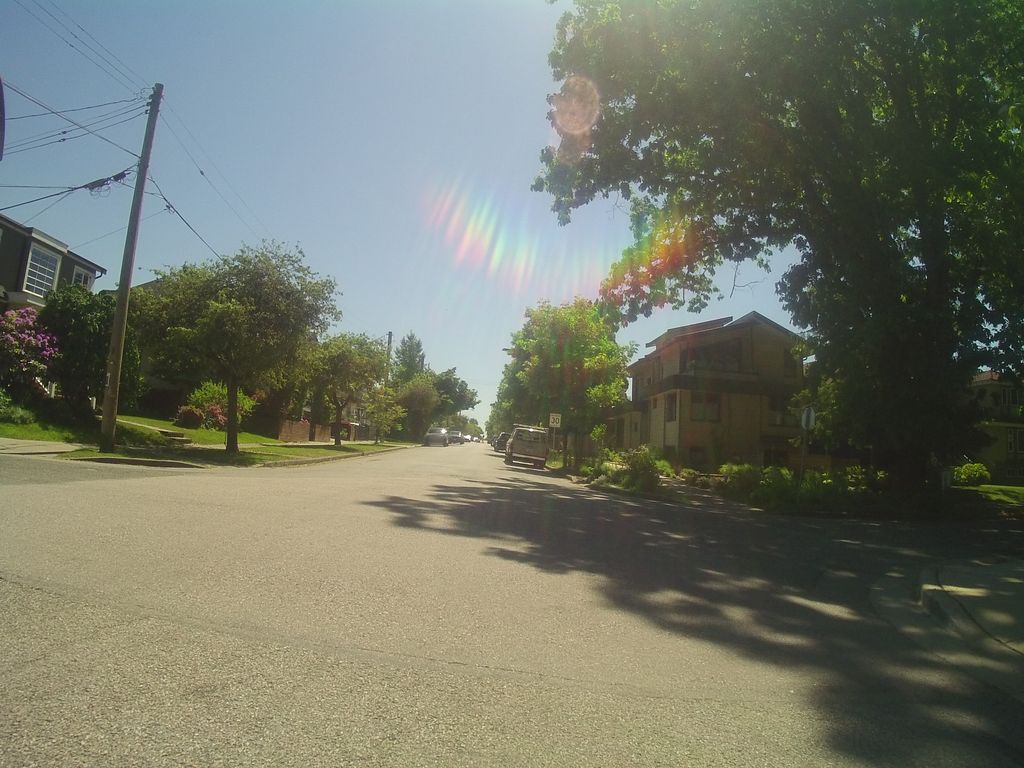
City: vancouver